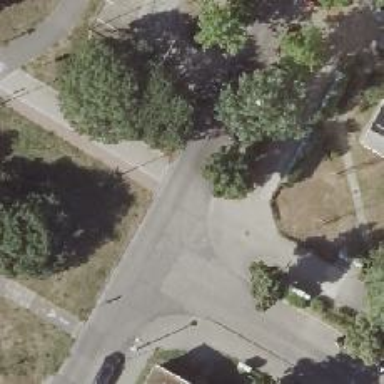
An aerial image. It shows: Residential road with concrete surface.